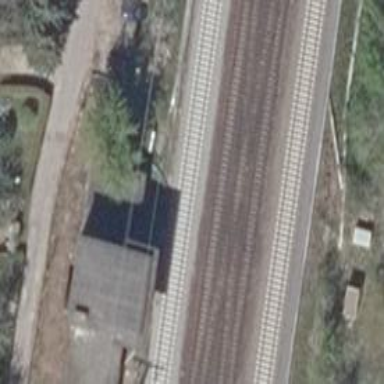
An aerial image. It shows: Railway crossing.